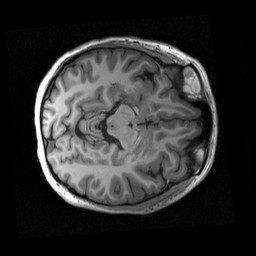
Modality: T1w
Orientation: axial
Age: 23
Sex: female
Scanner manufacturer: siemens
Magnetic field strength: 3 T
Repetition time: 2.53 s
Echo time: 0.00267 s